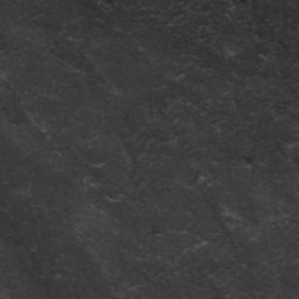
Label: frost